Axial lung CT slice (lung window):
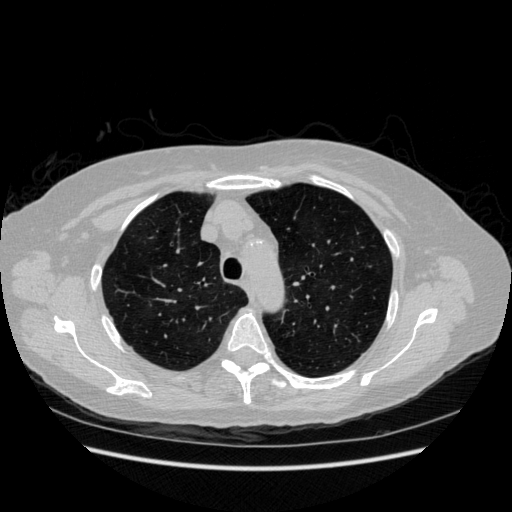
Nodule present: no